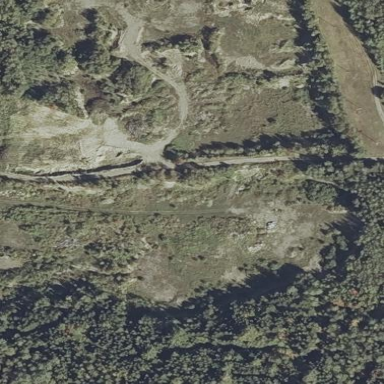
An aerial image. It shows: Quarry area.